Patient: sex M, age 64
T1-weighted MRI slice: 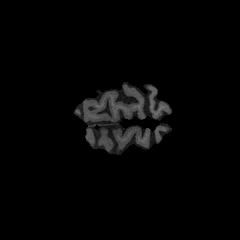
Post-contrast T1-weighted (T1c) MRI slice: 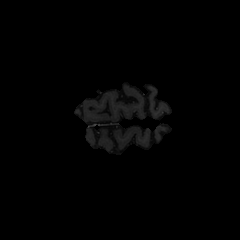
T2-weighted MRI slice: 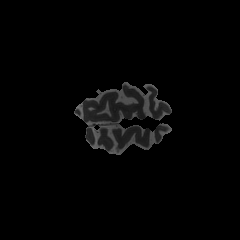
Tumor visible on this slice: no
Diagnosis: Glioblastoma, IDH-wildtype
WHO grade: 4